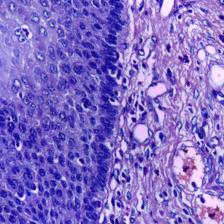
Diagnosis: Normal